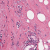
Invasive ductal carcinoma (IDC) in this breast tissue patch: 0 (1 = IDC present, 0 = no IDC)